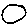
Label: circle